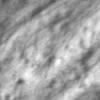
Label: no_change